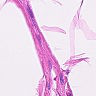
Metastatic tissue present: no